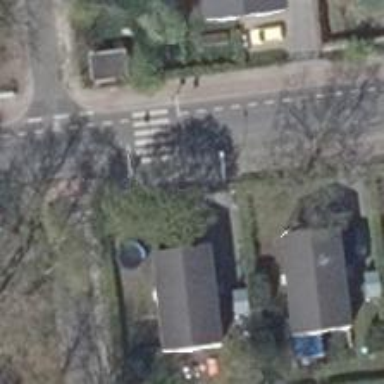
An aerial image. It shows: Zebra crossing on the road.